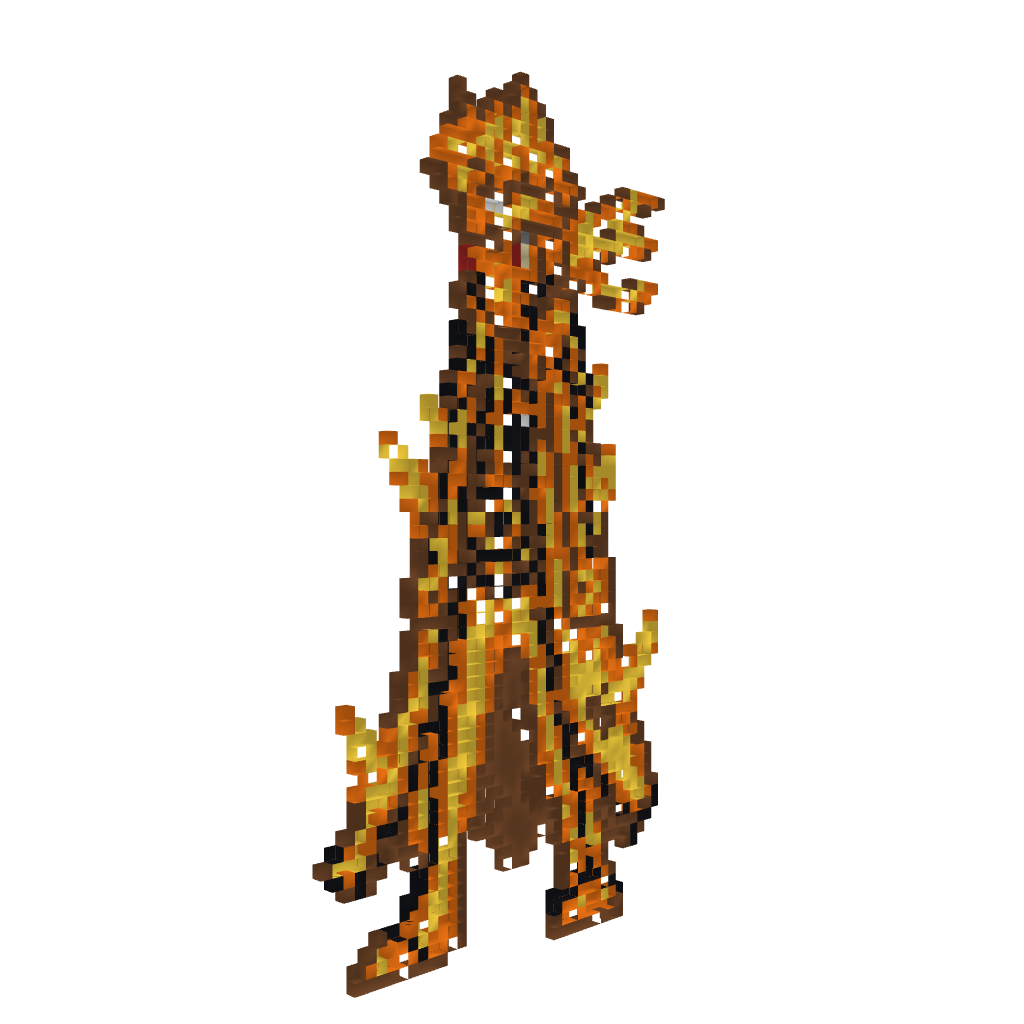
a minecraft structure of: Naruto bijuu